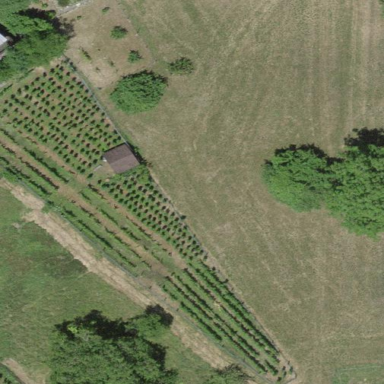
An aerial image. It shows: Vineyard where grapes are grown.